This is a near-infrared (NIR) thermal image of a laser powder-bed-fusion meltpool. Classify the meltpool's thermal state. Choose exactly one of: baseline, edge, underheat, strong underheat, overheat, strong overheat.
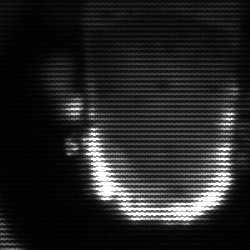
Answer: baseline